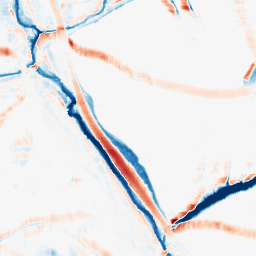
Category: morphological
Decomposition family: morphological_square
Decomposition parameters: operation: average
size: 15
Upsampling method: cubic_catmull_rom
Upsampling parameters: scale: 2
Upsampling scale: 2